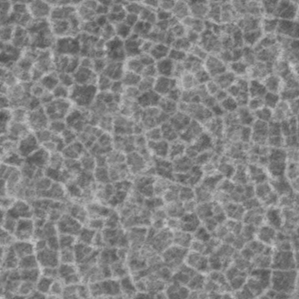
Label: frost